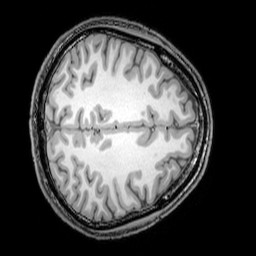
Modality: T1w
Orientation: axial
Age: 21
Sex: male
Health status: healthy
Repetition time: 0.081 s
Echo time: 0.037 s